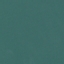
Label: SeaLake